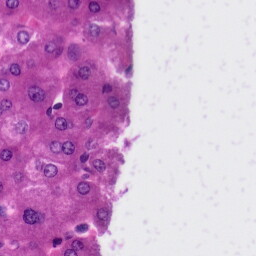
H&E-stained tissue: Liver